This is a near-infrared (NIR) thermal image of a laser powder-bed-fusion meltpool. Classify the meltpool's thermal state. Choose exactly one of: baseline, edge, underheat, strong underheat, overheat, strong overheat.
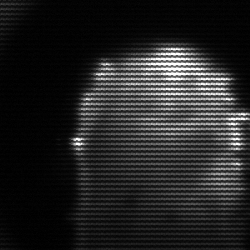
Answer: baseline